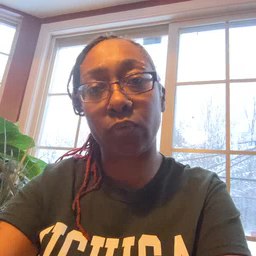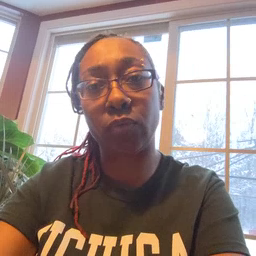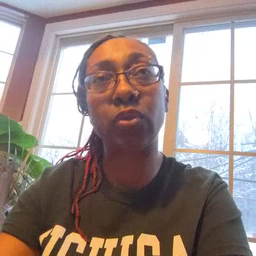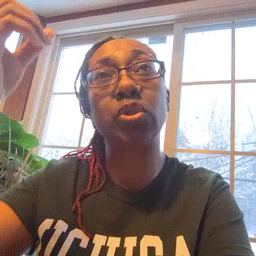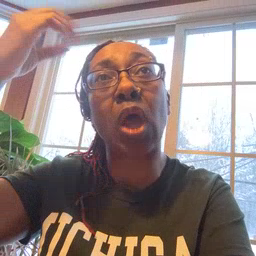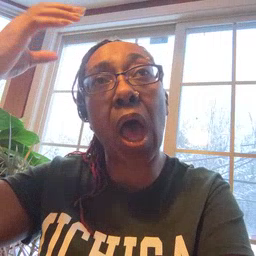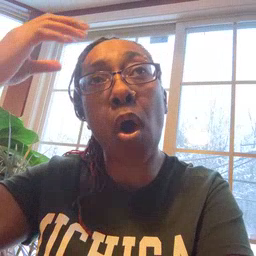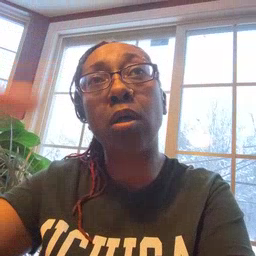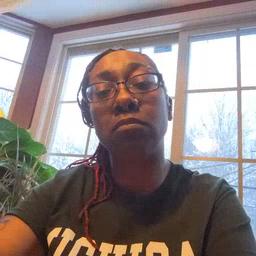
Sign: shower